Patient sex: M
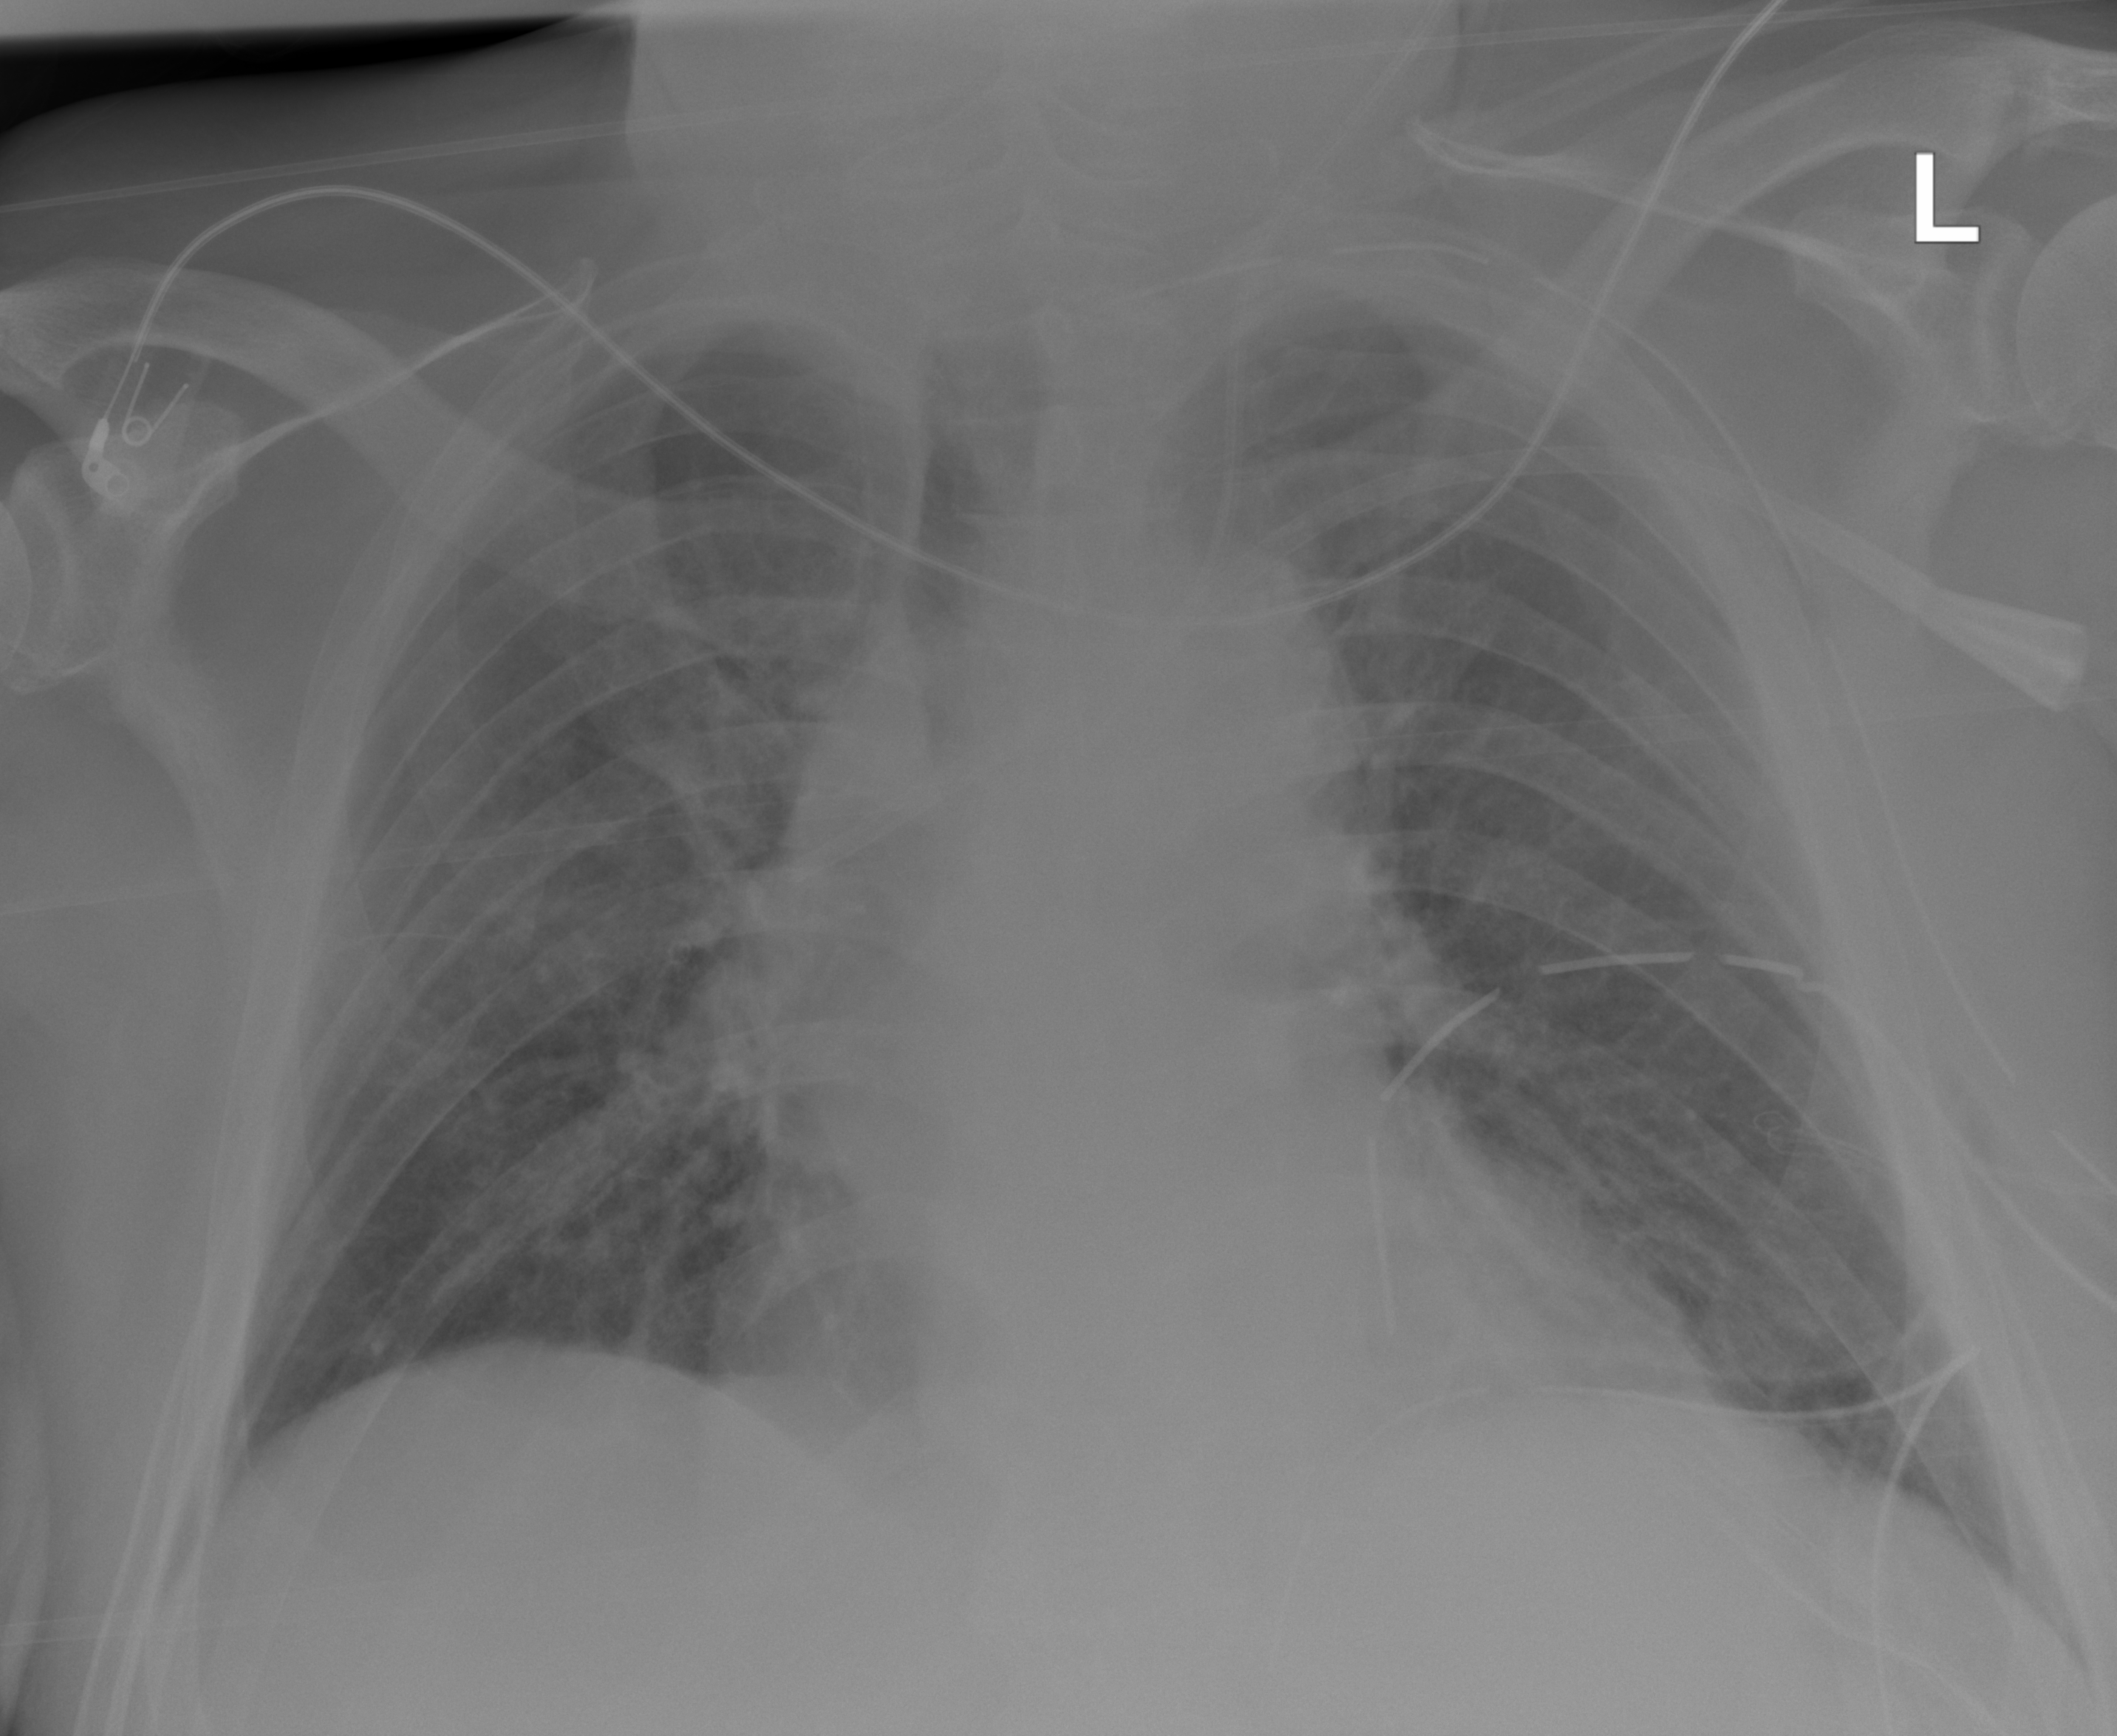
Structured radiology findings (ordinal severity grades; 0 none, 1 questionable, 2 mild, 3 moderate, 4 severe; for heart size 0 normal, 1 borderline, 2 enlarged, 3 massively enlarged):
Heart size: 2
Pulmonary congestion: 2
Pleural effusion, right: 0
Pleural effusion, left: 0
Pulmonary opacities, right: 0
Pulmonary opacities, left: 0
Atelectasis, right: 2
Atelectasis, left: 2